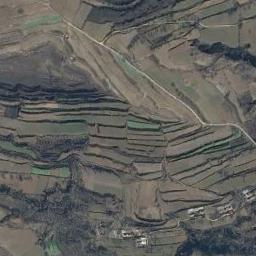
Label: terrace